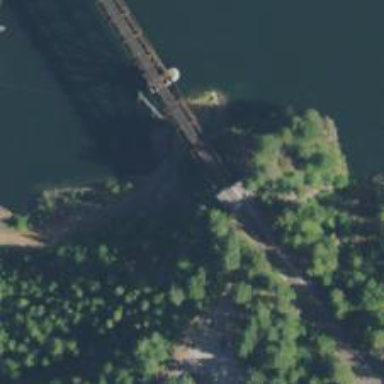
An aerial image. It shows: Disused railway line on trestle bridge.